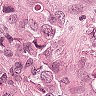
Metastatic tissue present: yes